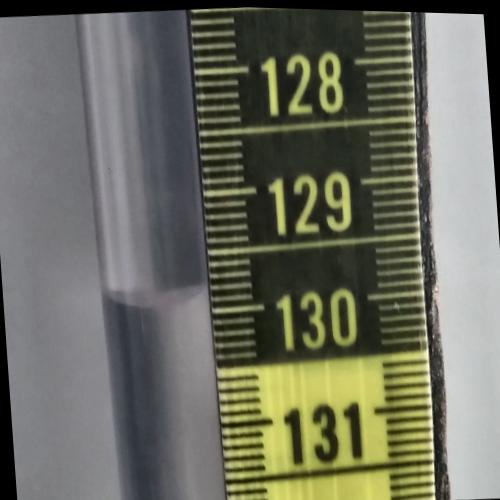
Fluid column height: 129.8 cm